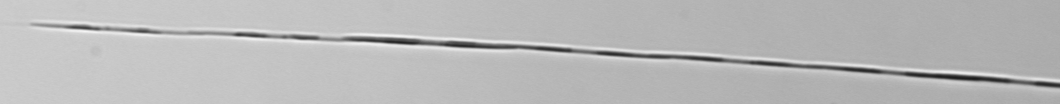
Label: Pseudo-nitzschia